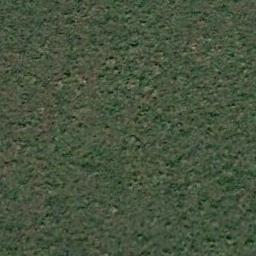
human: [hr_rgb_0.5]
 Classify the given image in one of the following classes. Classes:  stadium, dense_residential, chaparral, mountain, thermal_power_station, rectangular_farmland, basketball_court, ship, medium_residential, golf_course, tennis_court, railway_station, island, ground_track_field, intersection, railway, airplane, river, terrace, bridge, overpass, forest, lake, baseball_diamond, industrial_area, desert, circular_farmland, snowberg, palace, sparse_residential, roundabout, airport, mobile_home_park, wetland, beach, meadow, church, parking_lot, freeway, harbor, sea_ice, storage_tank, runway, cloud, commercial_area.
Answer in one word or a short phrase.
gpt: meadow